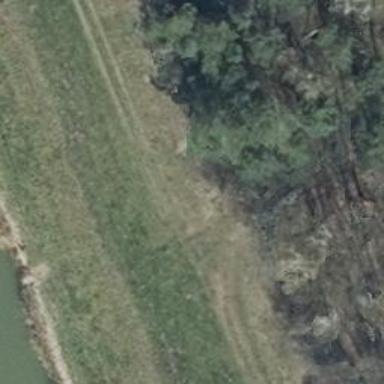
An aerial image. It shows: Path with grass surface. The tracktype is graded as grade5.